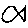
Label: fish